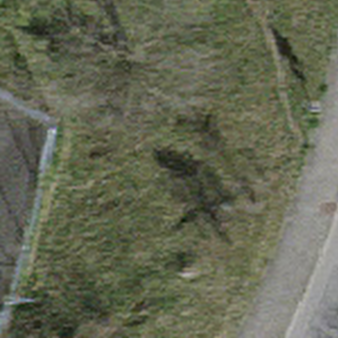
Label: other